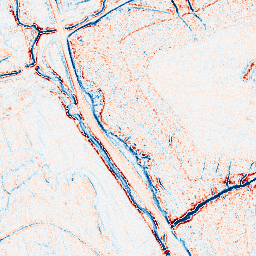
Category: edge_preserving
Decomposition family: anisotropic_diffusion
Decomposition parameters: iterations: 5
kappa: 10
gamma: 0.2
Upsampling method: fft_zeropad
Upsampling parameters: scale: 2
Upsampling scale: 2